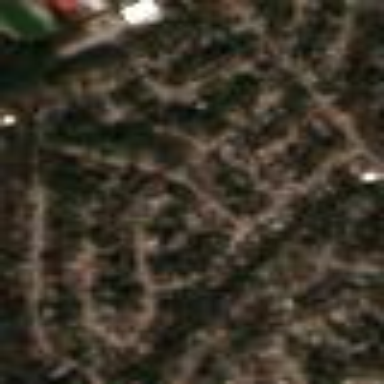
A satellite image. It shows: Residential area.